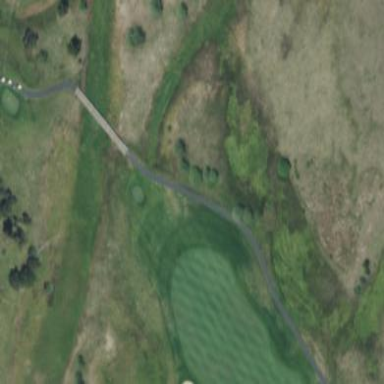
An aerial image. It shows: Lush grass fairway on golf course.